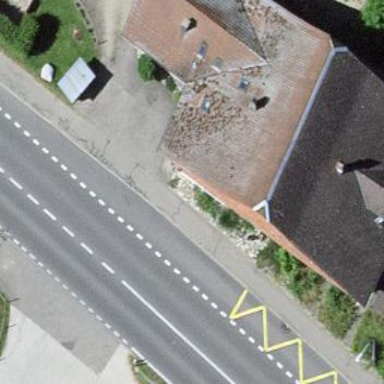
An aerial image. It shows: Simple house.